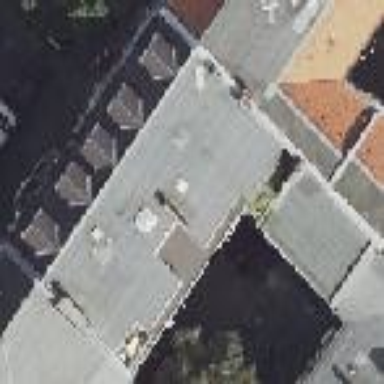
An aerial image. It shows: Part of building.